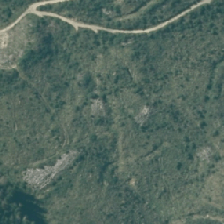
Land cover: low_producing_grassland